Chest X-ray:
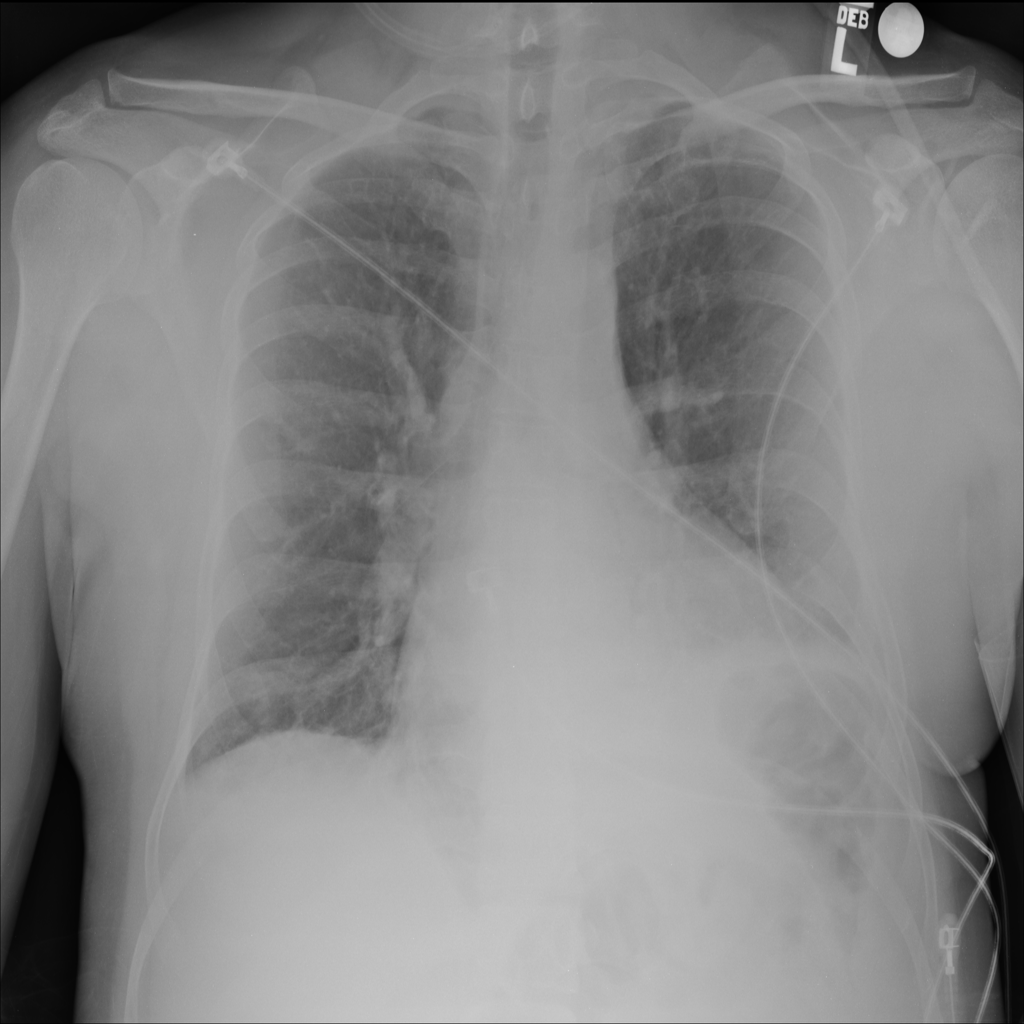
No abnormal finding: yes